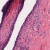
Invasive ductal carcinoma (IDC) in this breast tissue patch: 0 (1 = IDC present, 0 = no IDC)